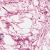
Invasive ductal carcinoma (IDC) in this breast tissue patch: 0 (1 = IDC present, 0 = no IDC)